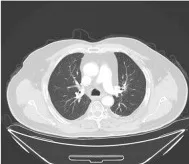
(D) Reexamination of CT showed significant improvement in pneumonitis 2 weeks after administration of prednisolone.
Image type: radiology (ct)